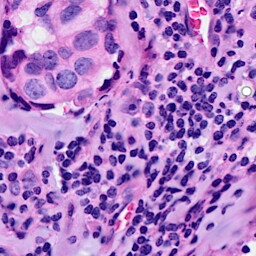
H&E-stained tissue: Breast